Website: macys
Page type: account-selection
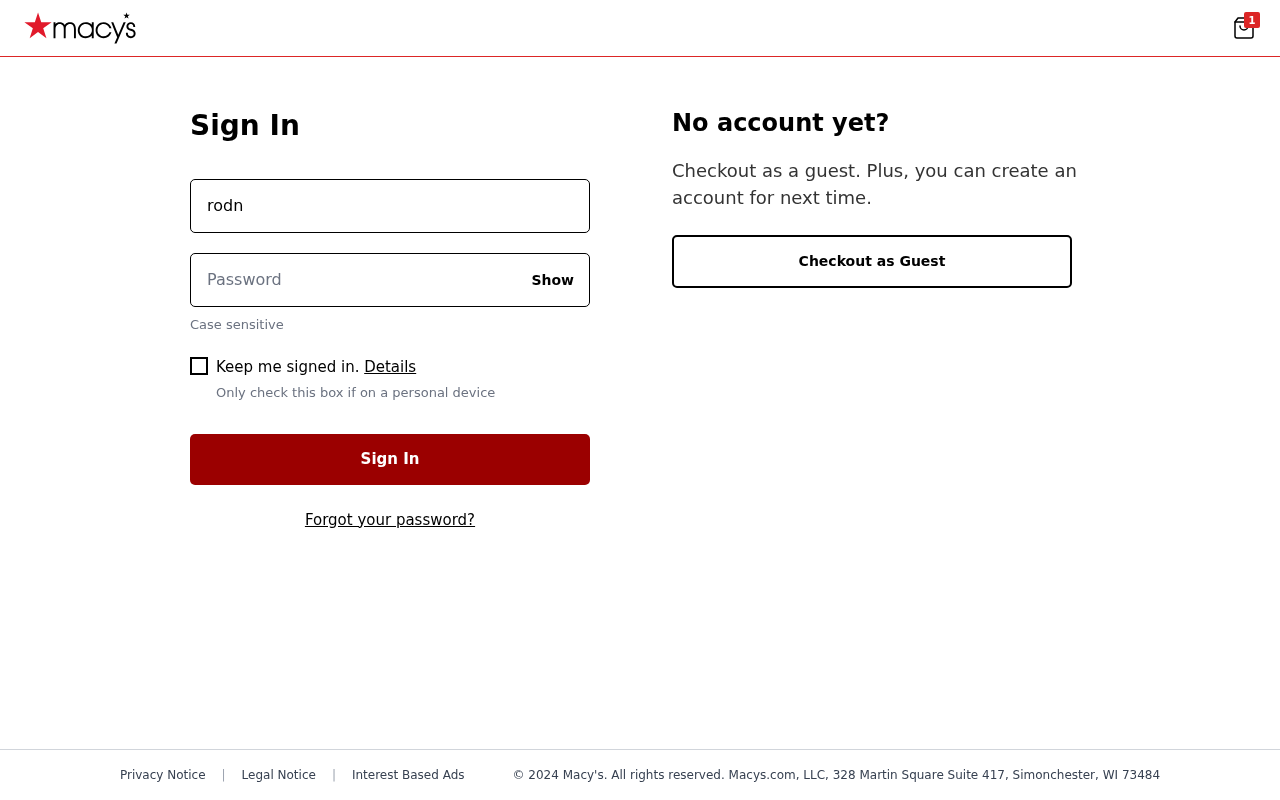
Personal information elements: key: PII_LOGIN_USERNAME
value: rodney3949
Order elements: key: ORDER_NUM_ITEMS
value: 1